Field crop: maize
Growth stage: 2
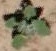
Species: chenopodium